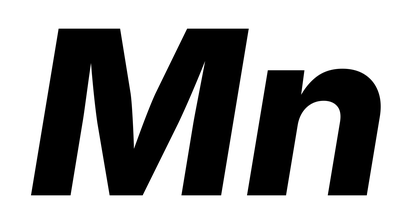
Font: Inter-Italic_ExtraBold_Italic